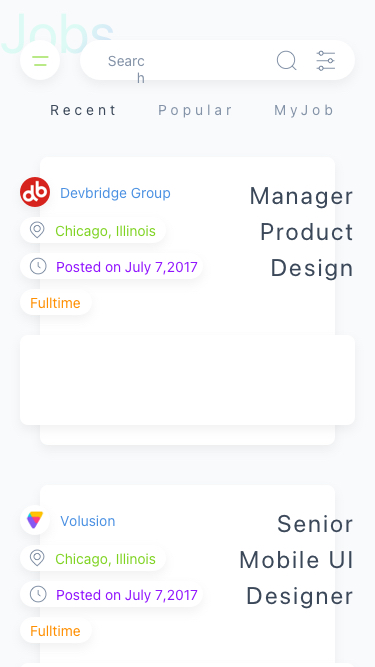
Text in this UI design:
Manager Product Design
Chicago, Illinois
Fulltime
Posted on July 7,2017
Devbridge Group
Senior Mobile UI Designer
Chicago, Illinois
Fulltime
Posted on July 7,2017
Volusion
Jobs
Recent     Popular     MyJob
Search